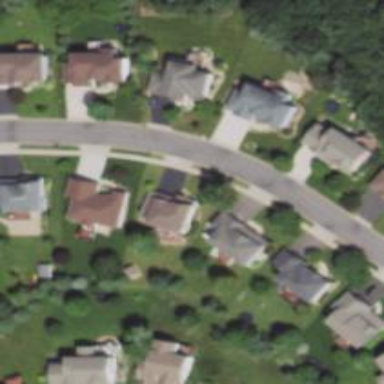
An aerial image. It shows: Residential road with sidewalk on the left side.